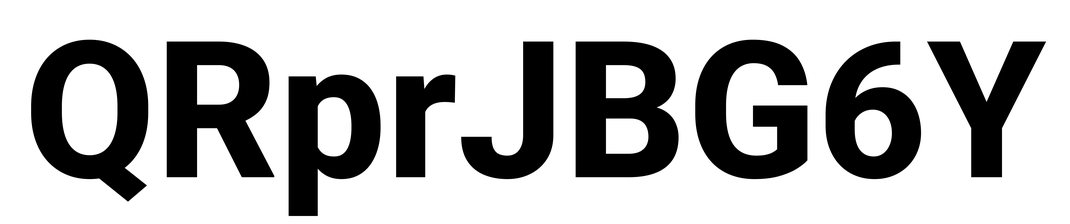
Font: Roboto_ExtraBold